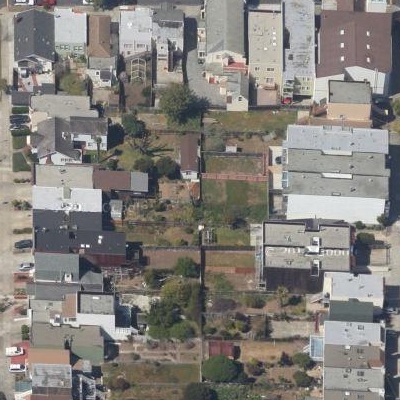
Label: fResident